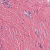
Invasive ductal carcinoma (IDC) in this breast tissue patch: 0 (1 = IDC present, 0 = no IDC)